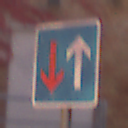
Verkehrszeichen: VorrangVorGegenverkehr
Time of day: MorningAfternoon
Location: Outdoor (Urban)
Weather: Clear
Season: NotSpecified
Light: Natural